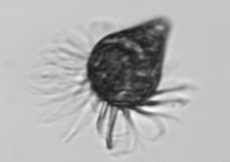
Label: Strombidium_wulffi